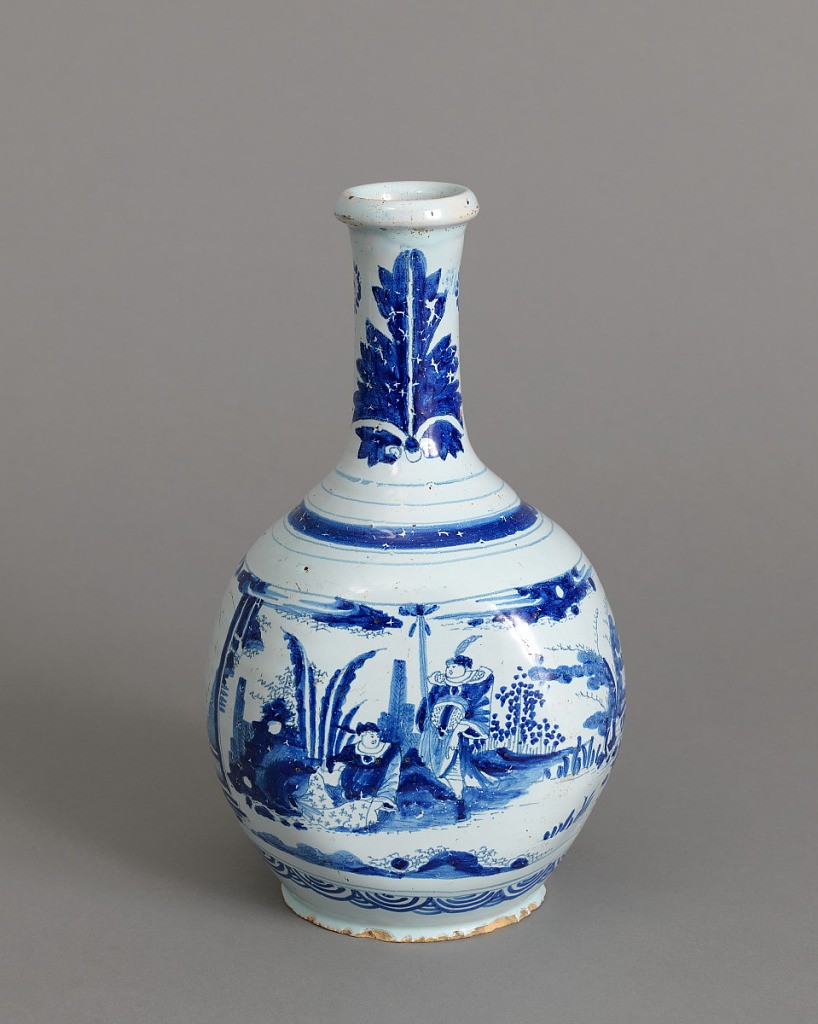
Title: Gourd-Shaped Vase
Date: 1670–1680
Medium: tin-glazed earthenware
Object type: vase
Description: Gourd-shaped vase with a slender, incurved neck and molded lip. Decorated with chinoiserie figures in a landscape bordered above and below with geometric figures. Neck with acanthus leaves and rosettes.